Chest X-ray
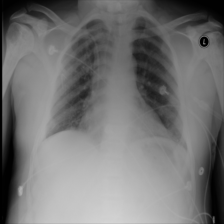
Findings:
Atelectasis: negative
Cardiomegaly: negative
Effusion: negative
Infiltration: negative
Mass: negative
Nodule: negative
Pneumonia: negative
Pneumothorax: negative
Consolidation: negative
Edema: negative
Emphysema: negative
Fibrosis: negative
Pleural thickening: negative
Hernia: negative